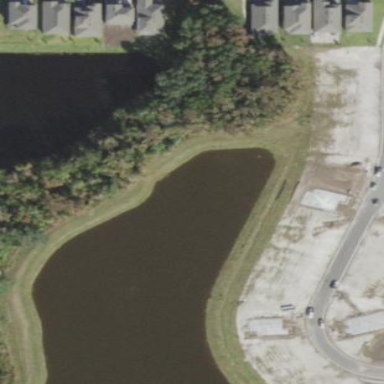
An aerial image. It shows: Pond with natural water.